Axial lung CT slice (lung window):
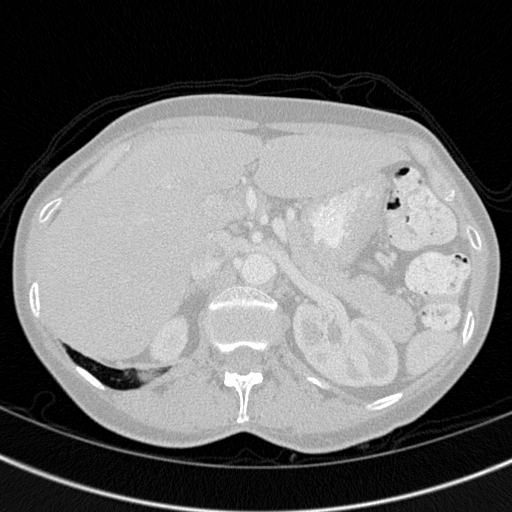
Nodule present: no